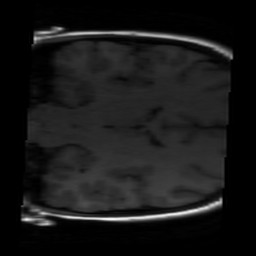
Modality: T1w
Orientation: coronal